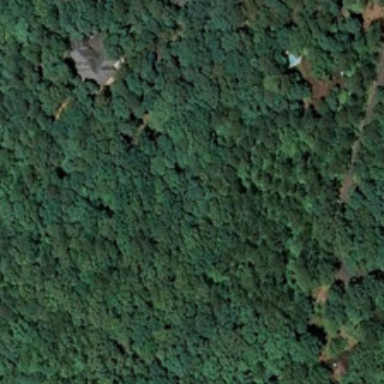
Many green trees form a piece of forest .